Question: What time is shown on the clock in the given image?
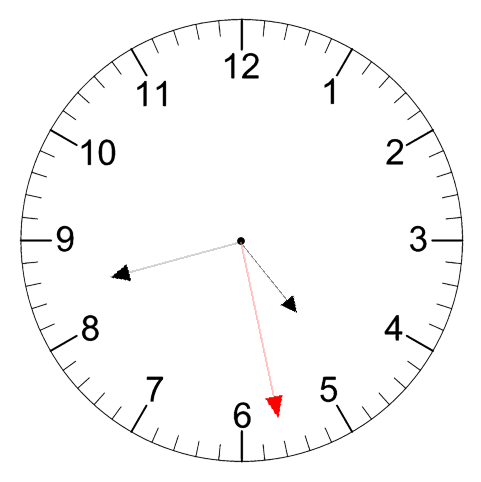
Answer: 04:42:28